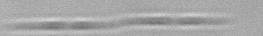
Label: Pseudo-nitzschia